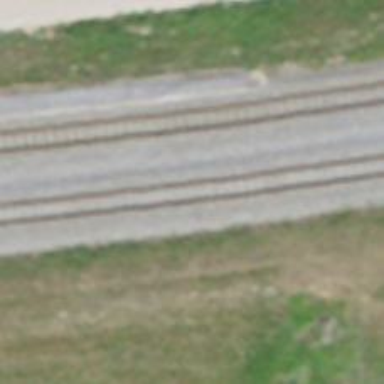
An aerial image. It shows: Narrow-gauge railway track with electrified contact line. The railway has one track.